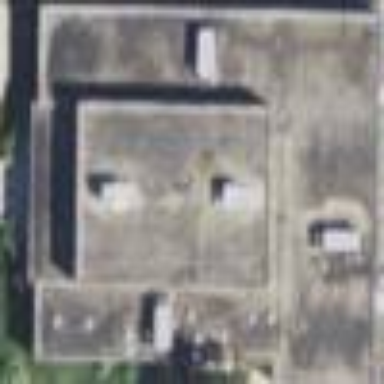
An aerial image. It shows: School building.